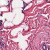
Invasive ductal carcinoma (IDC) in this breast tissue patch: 1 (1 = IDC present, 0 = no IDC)